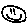
Label: smiley face